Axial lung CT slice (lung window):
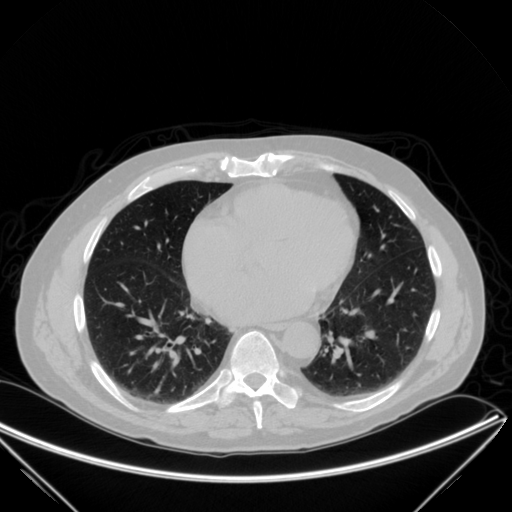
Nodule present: yes
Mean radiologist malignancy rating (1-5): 3.5